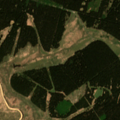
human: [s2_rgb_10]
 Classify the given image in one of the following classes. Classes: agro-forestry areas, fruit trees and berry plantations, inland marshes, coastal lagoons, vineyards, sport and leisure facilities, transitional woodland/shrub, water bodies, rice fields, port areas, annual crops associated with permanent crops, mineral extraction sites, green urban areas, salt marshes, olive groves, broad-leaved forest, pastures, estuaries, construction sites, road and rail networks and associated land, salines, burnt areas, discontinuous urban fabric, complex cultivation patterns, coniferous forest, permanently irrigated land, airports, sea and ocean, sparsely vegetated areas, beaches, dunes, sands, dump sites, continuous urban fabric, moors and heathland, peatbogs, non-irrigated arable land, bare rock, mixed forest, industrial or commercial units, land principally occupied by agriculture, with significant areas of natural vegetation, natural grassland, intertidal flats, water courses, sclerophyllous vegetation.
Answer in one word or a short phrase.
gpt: coniferous forest, mixed forest, moors and heathland